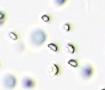
Label: Phaeocystis